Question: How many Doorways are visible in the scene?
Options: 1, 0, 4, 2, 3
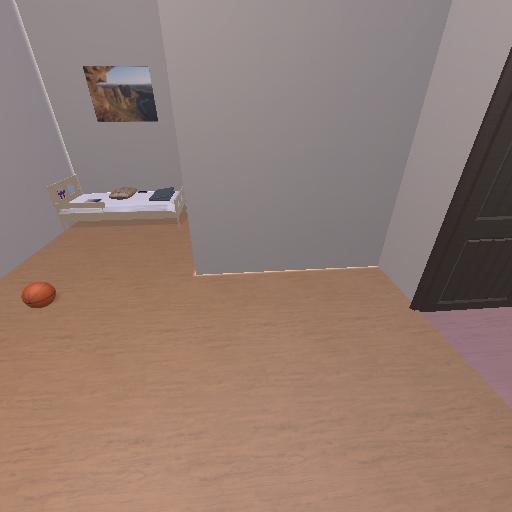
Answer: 1